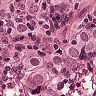
Metastatic tissue present: yes